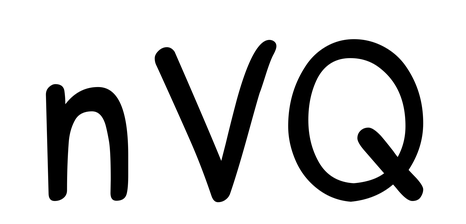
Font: PatrickHand-Regular